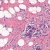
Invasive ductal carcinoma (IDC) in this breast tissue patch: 0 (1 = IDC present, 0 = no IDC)